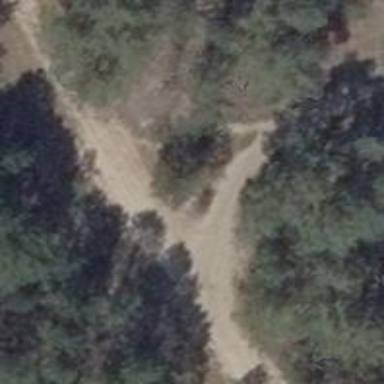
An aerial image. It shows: Sandy track with grade 5 track type.